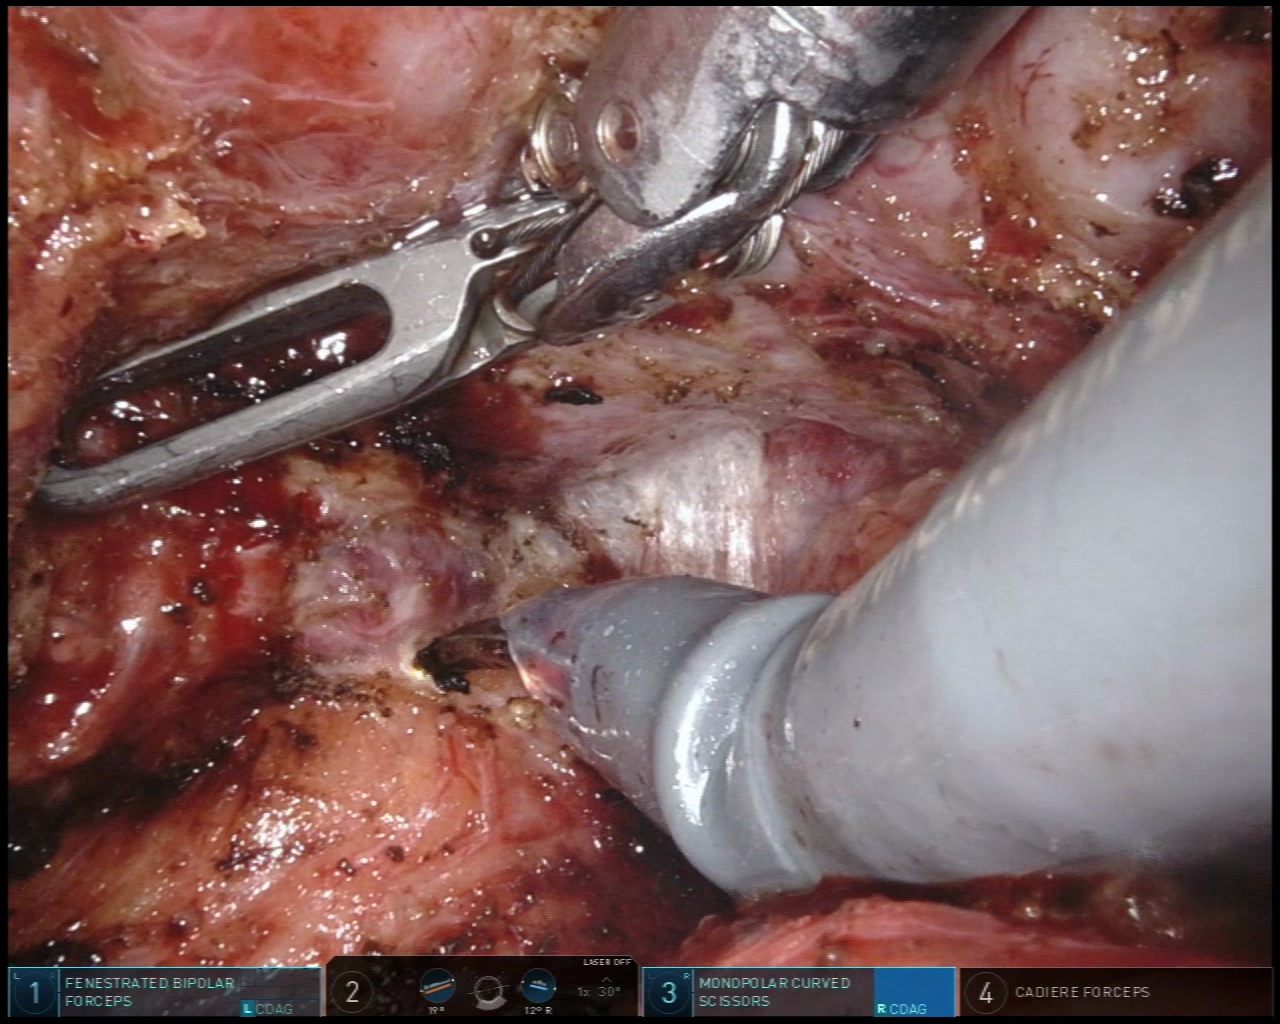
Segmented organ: vesicular_glands
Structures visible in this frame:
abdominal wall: no
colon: no
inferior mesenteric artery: no
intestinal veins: no
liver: no
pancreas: no
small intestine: no
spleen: no
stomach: no
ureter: no
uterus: no
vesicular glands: yes